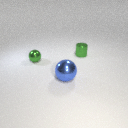
large blue metal sphere to the left of small green metal cylinder